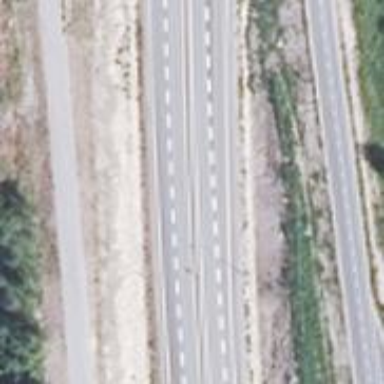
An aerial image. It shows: Motorway junction.